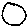
Label: circle